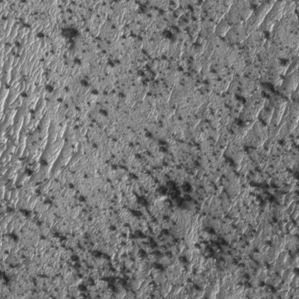
Label: frost